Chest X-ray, AP view. Patient: 40 years old, sex M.
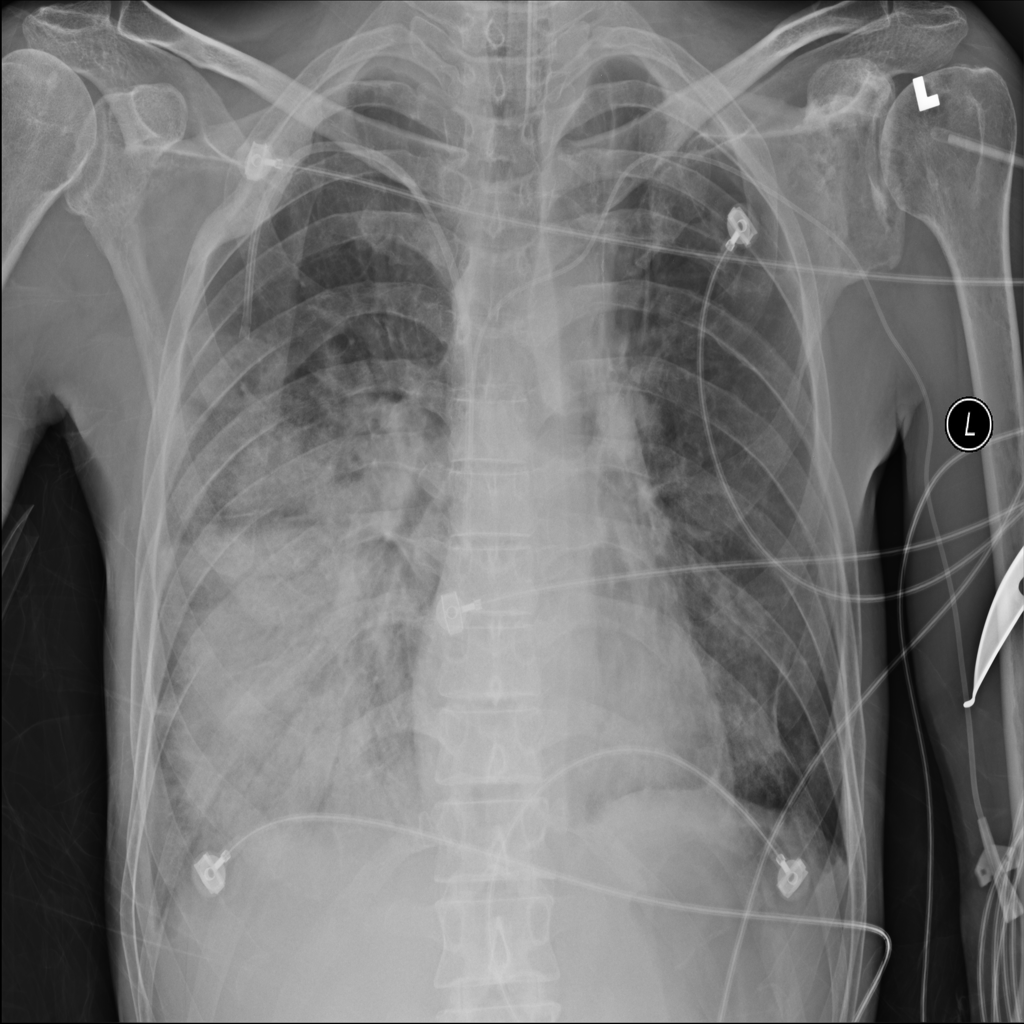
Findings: Consolidation, Pneumonia